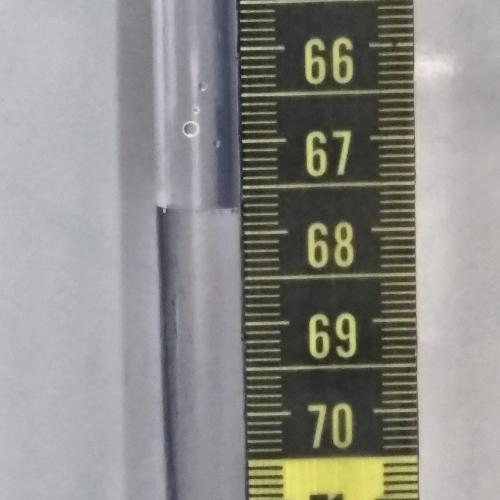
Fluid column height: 67.7 cm